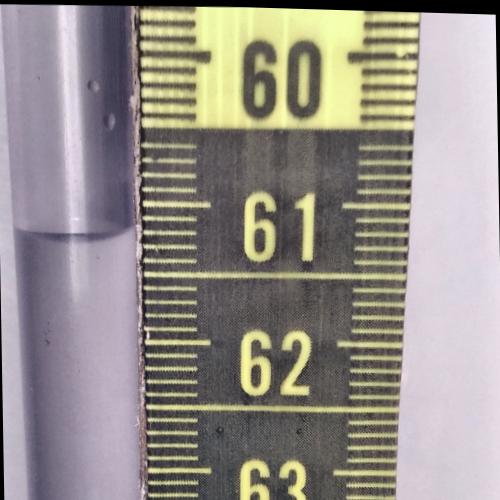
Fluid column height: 61.2 cm